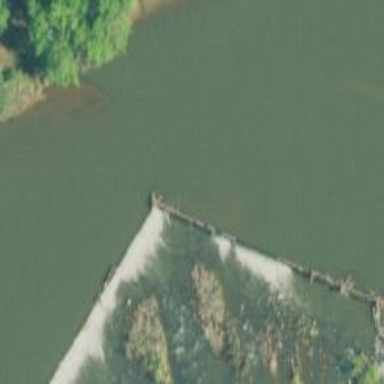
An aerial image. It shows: Dam across waterway.